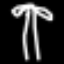
Label: palm tree